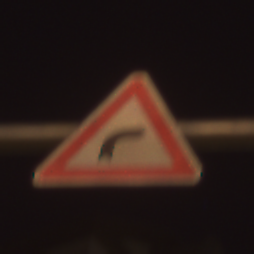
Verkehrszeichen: KurveRechts
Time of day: Night
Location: Outdoor (Urban)
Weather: Clear
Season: NotSpecified
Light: Artificial